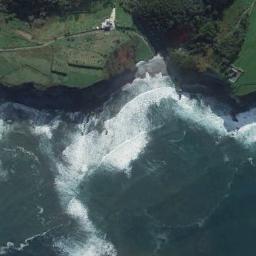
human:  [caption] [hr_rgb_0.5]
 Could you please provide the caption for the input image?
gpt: There are many farmlands and trees beside the beach .

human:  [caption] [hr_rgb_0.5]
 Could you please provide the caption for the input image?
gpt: The beach is an erosion scarp and the farmland is on the beach .

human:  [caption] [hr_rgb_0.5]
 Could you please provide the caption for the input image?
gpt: Dark green coast, Gray-blue waters and a curved white wave .

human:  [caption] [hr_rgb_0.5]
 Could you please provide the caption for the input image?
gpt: The sea by the beach is green .

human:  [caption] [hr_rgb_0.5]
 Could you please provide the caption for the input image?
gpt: The grass is beside the beach .